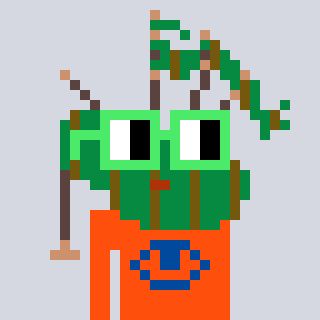
a pixel art character with square light green glasses, a bagpipe-shaped head and a orange-colored body on a cool background